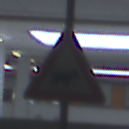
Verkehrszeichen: ViehtriebLinks
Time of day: NotSpecified
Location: Indoor (Special)
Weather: NotSpecified
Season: NotSpecified
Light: Artificial